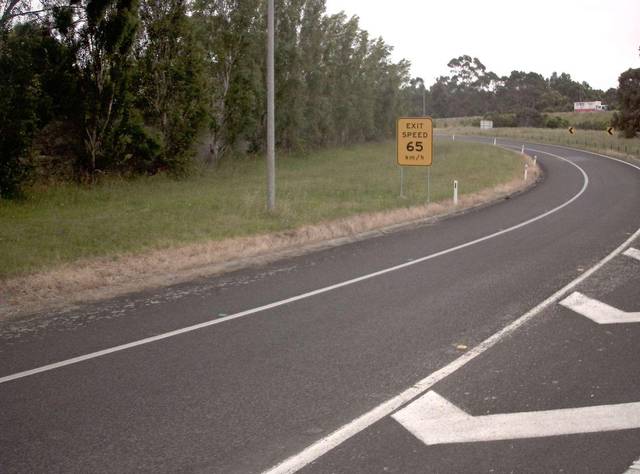
Region: Australia
Coordinates: -38.186, 146.241